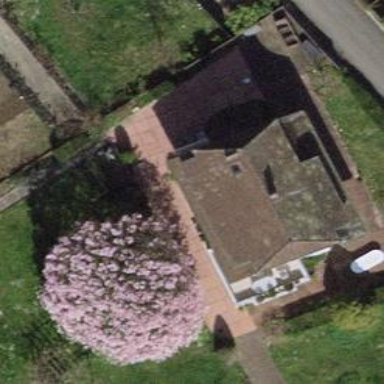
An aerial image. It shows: Detached building.